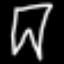
Label: pants